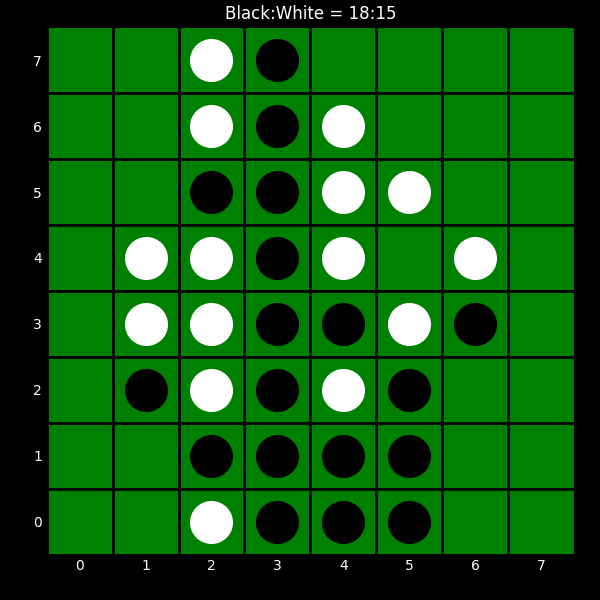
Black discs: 18
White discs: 15